Question:
When I click on the icon of the Android Studio, this box comes and it never opens. The progress bar reaches till here no further.
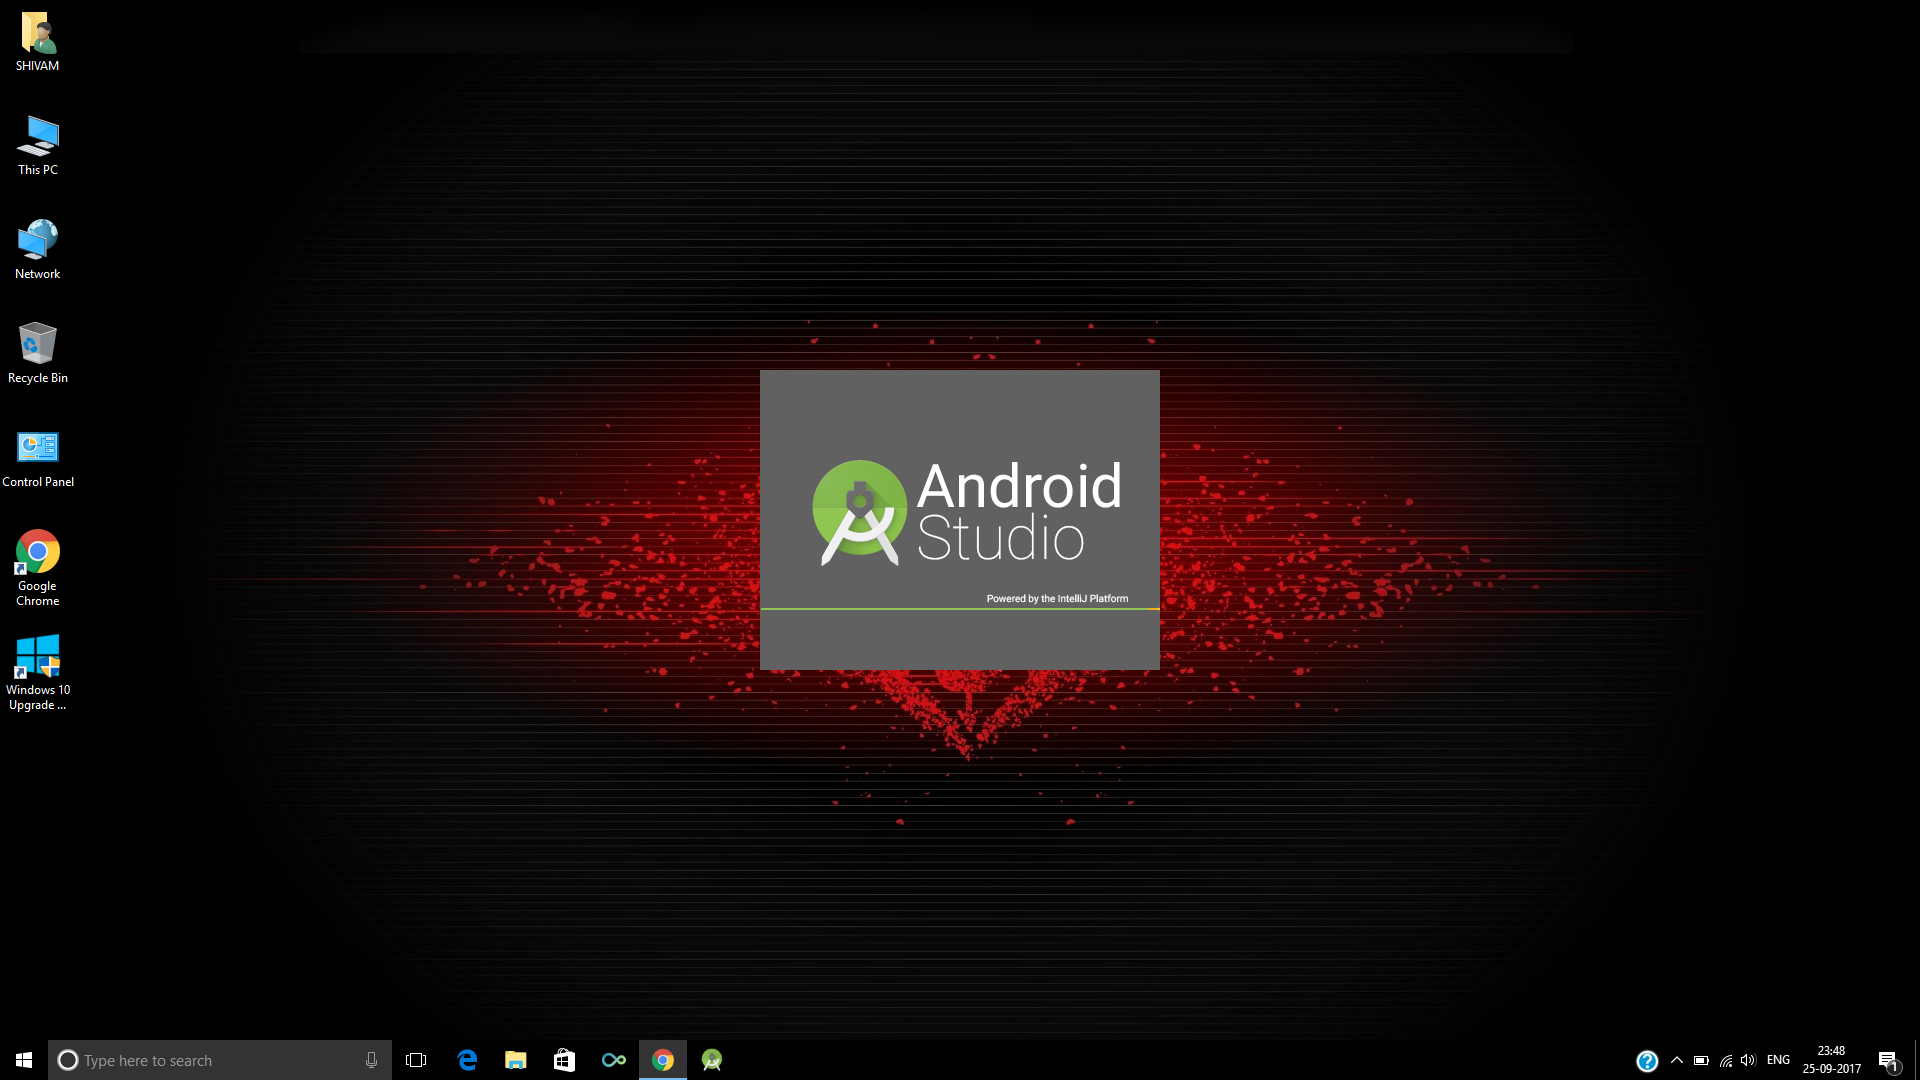
Answer: The problem is solved as when I have seen my system language, it is in Hindi and then I change it to English and the problem solved!